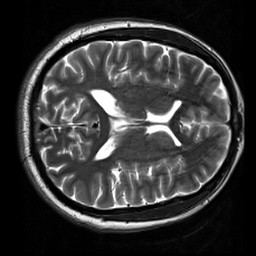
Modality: T2w
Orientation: axial
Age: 27
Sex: male
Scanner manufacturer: siemens
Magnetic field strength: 3 T
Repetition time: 7 s
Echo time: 0.09 s